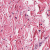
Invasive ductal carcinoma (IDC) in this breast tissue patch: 0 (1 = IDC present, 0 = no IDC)